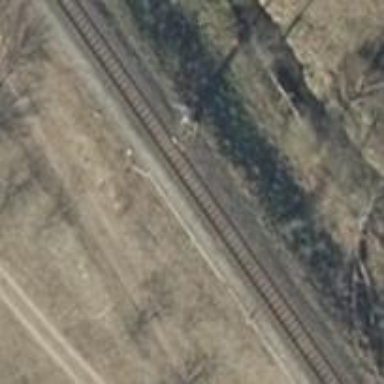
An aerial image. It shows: Railway signal.